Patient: sex F, age 56
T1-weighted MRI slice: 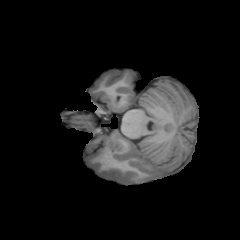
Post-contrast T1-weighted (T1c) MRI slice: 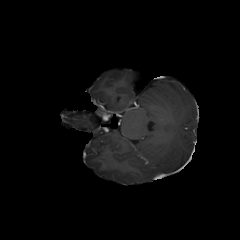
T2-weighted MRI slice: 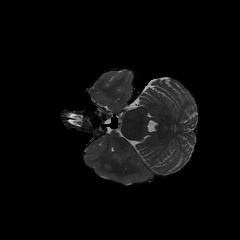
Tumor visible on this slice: no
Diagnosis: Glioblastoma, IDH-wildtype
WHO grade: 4